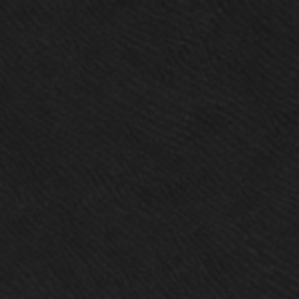
Label: frost